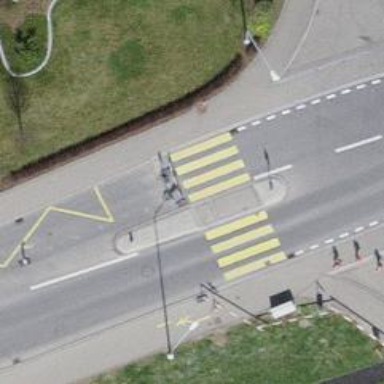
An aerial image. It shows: Uncontrolled zebra crossing with central island.